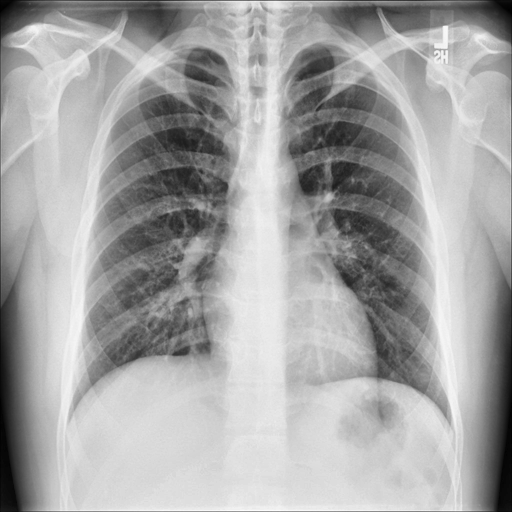
Finding: NORMAL